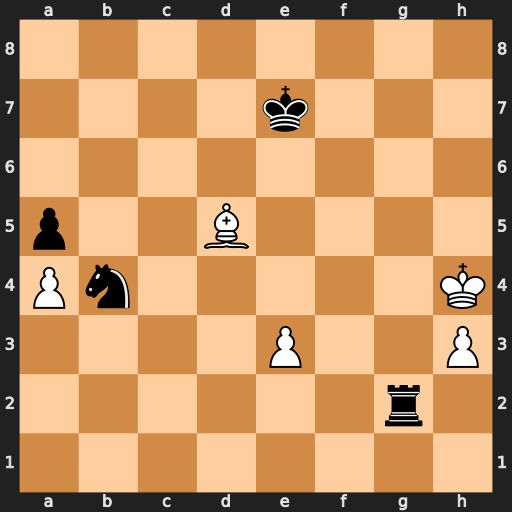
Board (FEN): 8/4k3/8/p2B4/Pn5K/4P2P/6r1/8
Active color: w
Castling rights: -
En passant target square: -
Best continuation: Bxg2 Nc2 e4